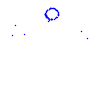
Particle: proton